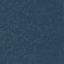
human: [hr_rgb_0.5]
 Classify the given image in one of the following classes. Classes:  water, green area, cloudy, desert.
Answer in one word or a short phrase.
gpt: green area